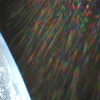
Label: sunburn